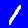
Digit: 1